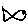
Label: fish